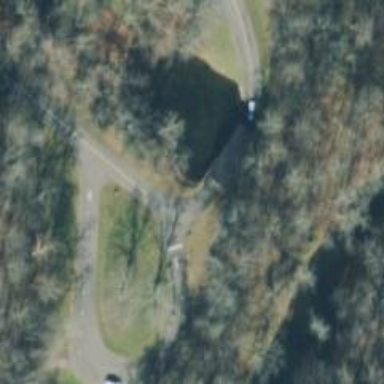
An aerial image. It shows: Covered bridge over service road.